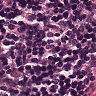
Metastatic tissue present: no